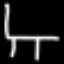
Label: chair